Question: So I am in the process of submitting my first application to iTunes, I went through the entire process, and when I clicked distribute on my archive so that i could submit my app for approval, I got this image saying that a certain amount of things have failed. I fixed all the app icons that were missing (I didn't know that you had to have all of them, but I have them all now).
If possible, could you guys explain what each one means and how to fix it (I'm having a very large problem here since my app is actually part of a school project due in two days).

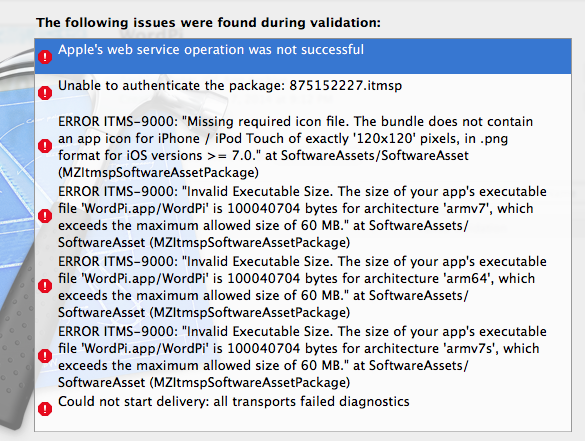
Answer: Are you including large files with your application? In the Xcode Supporting Files folder, right-click on each file and select 'Show in Finder' to see the size of each file. Are the biggest files absolutely necessary or a duplicate of another file?
Are there large arrays with several thousand or more elements within your code? Could the data be placed on a server external to your code and read in?